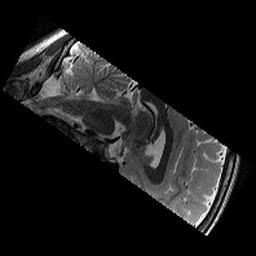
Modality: T2w
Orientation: sagittal
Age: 9
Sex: male
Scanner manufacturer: siemens
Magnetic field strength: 3 T
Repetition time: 9.23 s
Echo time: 0.067 s